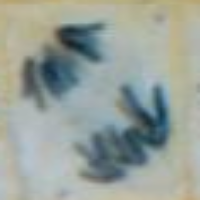
Label: anaphase